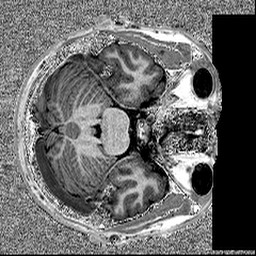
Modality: MP2RAGE
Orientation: axial
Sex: male